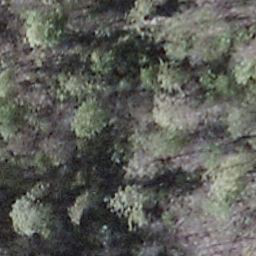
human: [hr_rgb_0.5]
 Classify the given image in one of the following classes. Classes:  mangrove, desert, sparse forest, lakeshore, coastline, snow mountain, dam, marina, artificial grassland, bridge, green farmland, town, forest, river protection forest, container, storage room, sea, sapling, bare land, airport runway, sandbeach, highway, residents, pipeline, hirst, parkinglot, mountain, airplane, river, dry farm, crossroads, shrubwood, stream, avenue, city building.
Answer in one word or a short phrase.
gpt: shrubwood